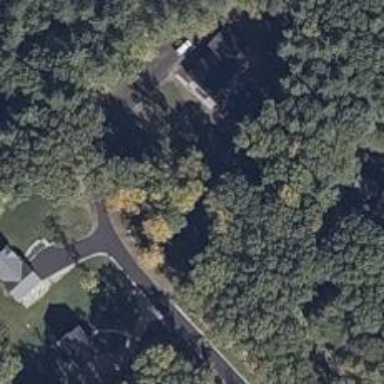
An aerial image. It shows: Driveway.